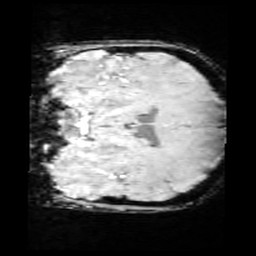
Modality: SWI
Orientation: coronal
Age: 12
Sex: female
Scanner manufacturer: siemens
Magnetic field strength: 3 T
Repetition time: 0.027 s
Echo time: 0.02 s